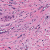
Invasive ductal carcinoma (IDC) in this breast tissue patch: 1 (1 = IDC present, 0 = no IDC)